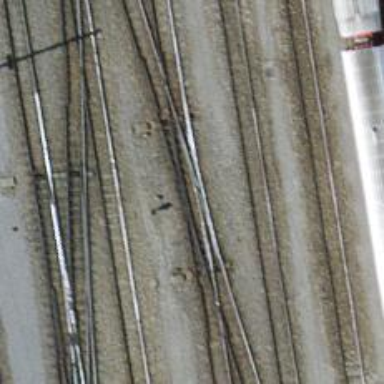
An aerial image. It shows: Railway switch.